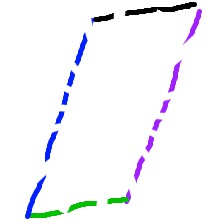
Shape: parallelogram